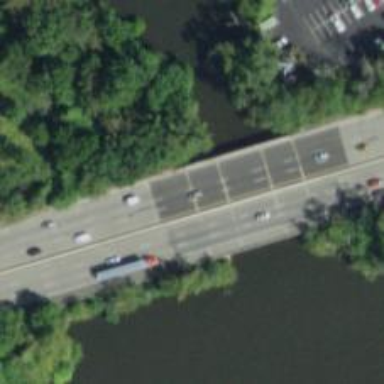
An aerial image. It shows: Urban freeway expressway bridge.